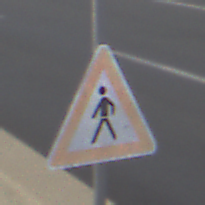
Verkehrszeichen: FussgaengerRechts
Umgebung: Outdoor, Suburban
Tageszeit: MorningAfternoon
Wetter: PartlyCloudy
Licht: Natural
Jahreszeit: NotSpecified
Kontrast: LowContrast